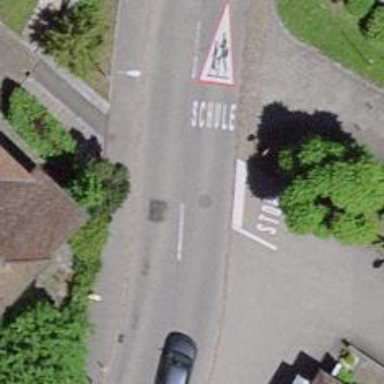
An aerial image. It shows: Stop road.